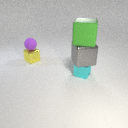
large gray metal cube below large green rubber cube